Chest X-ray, PA view. Patient: 55 years old, sex M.
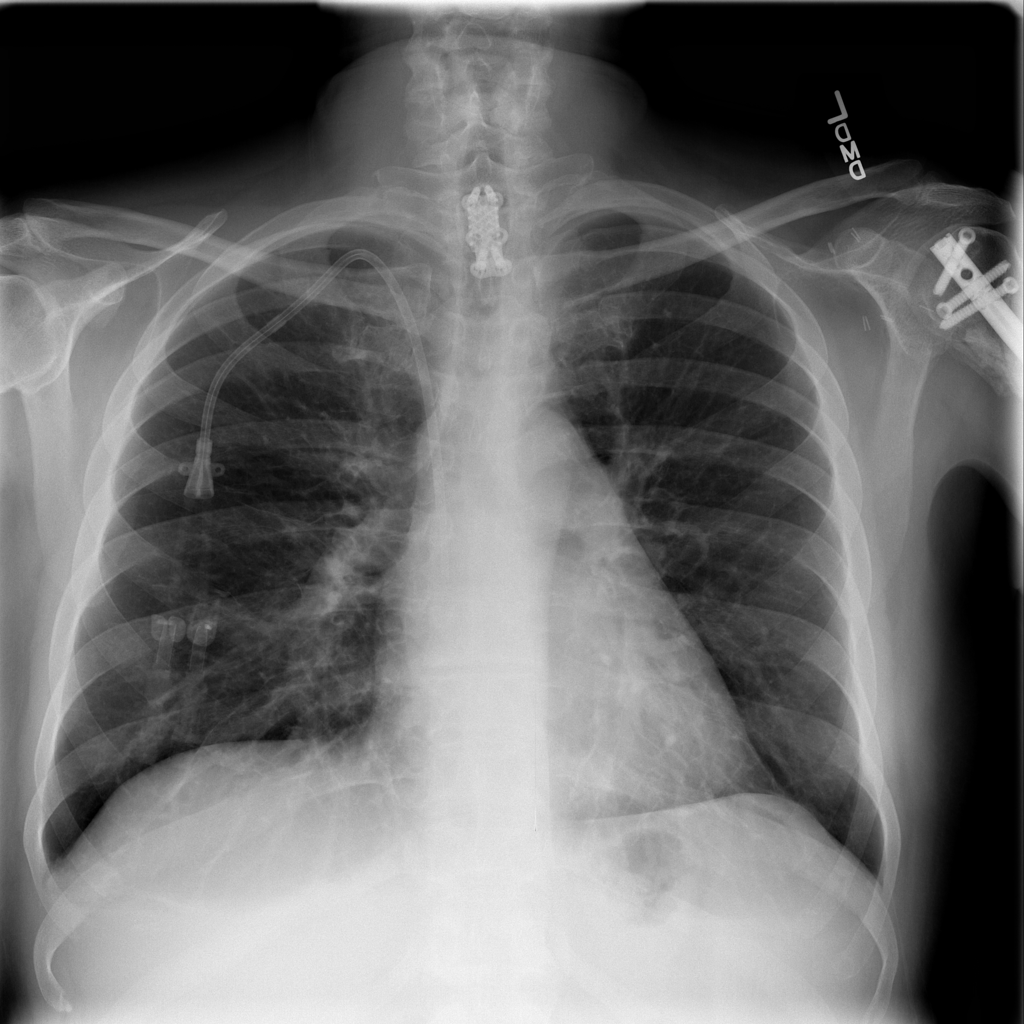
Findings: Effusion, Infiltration